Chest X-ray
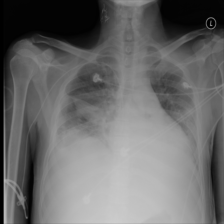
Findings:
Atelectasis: negative
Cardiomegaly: negative
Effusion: positive
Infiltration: negative
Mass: negative
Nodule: negative
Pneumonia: negative
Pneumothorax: negative
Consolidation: negative
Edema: negative
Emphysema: negative
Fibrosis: negative
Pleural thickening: negative
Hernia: negative